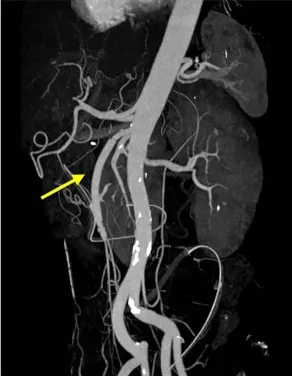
Post operation follow-up CT angiography showed recanalization of superior mesenteric artery. (arrow).
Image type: radiology (ct)